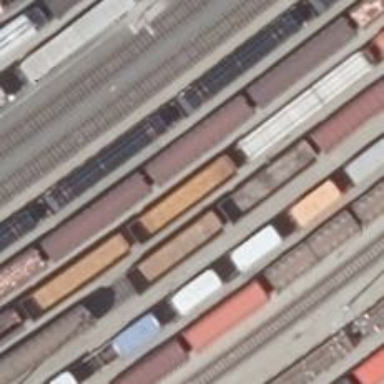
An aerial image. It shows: Rail yard with electrified contact lines for the trains.